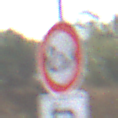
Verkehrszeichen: TatsaechlicheBreite2Komma3
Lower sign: RichtungsangabeDurchPfeile2
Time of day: MorningAfternoon
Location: Outdoor (Nature)
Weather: PartlyCloudy
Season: NotSpecified
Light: Natural